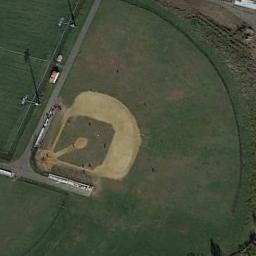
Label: baseball_diamond